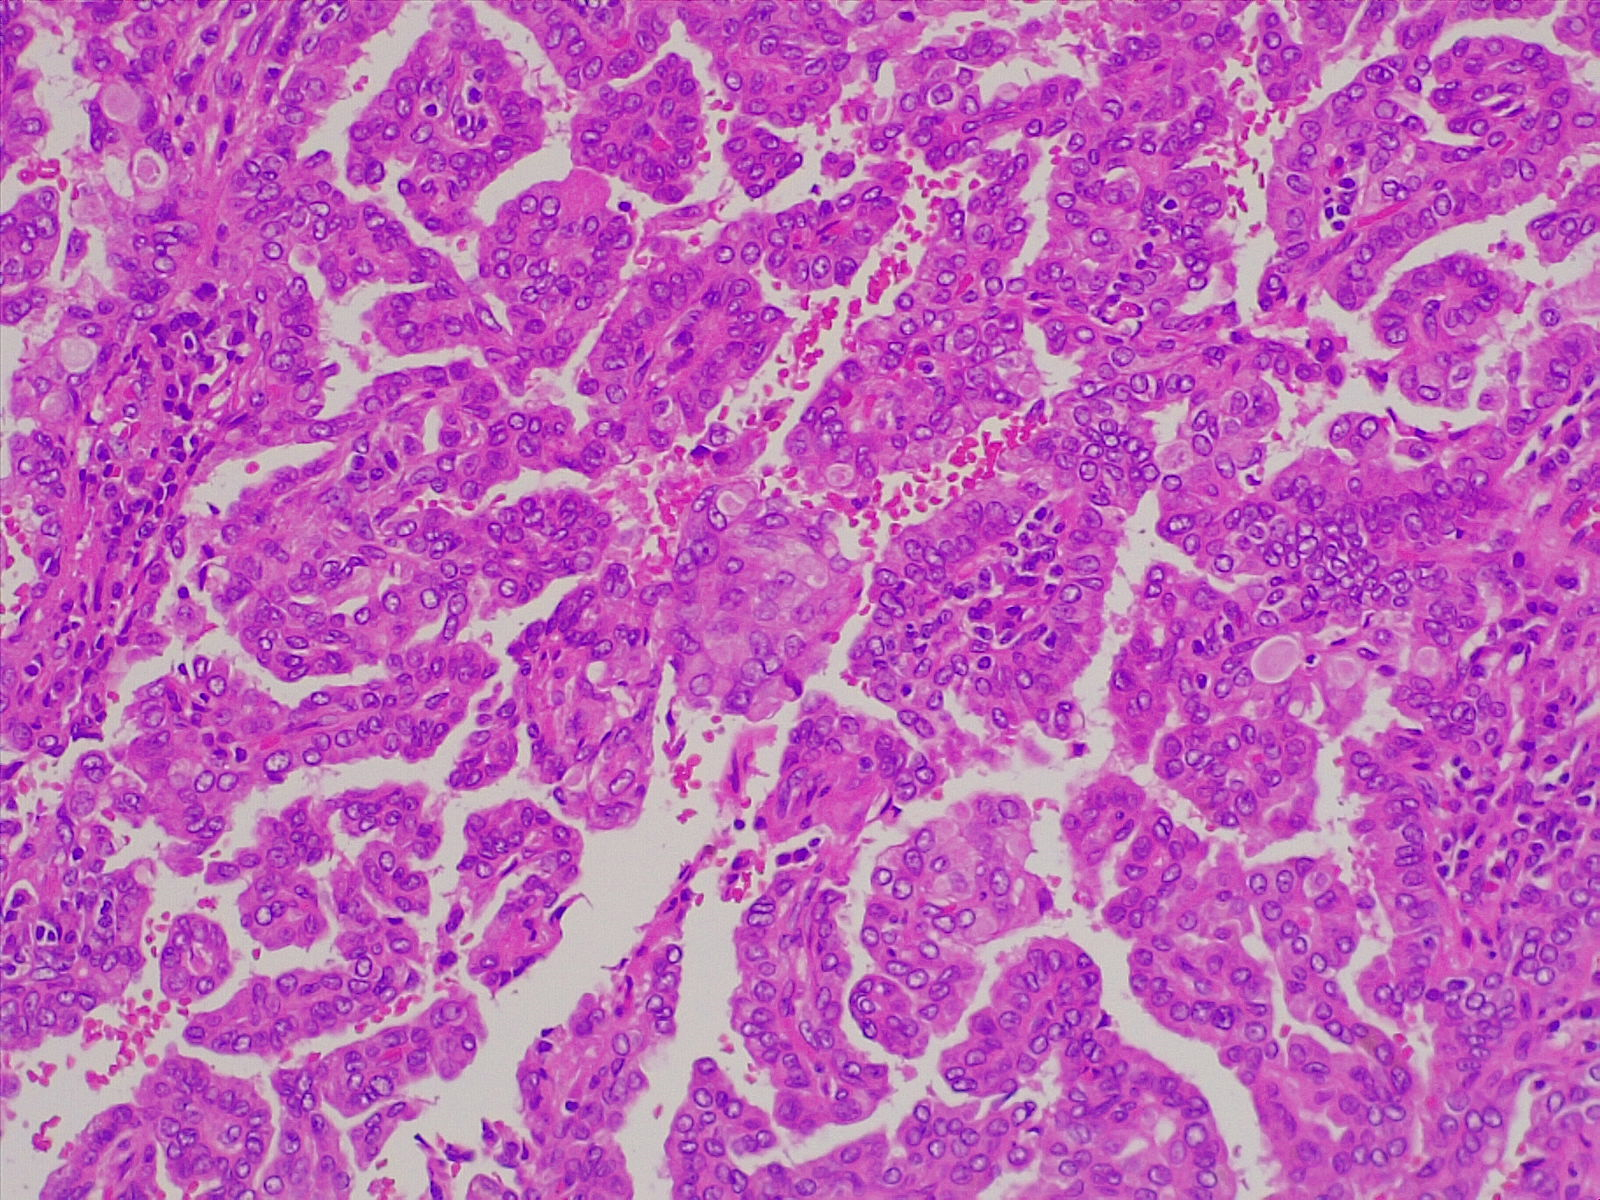
Label: lung adenocarcinoma, well differentiated